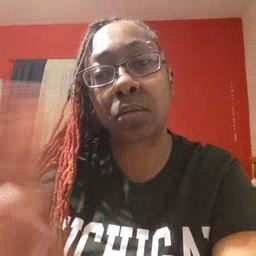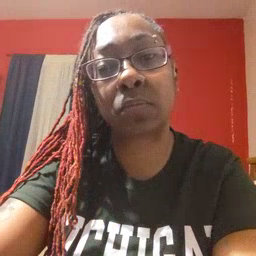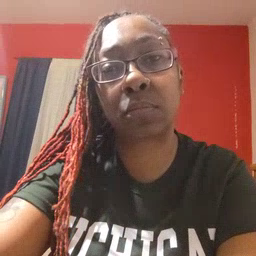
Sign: water